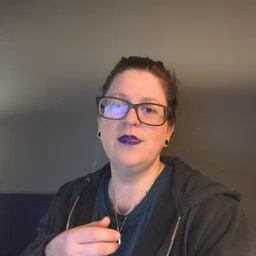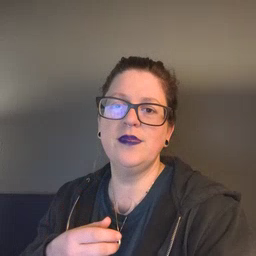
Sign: tiger